Question: I am using the jQuery FullCalendar (<URL>.
I want to add some custom HTML to each day-cell.
For example in my case I want to have different background colors based on some logic, display a price in the middle...

Is there a way to customize the rendering of a cell?
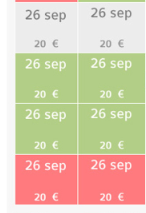
Answer: I will explain how I solved this issue for other people.
I used the <URL> callback. In there I used jQuery to parse the "element" parameter and re-write the html before it is sent to the browser.